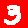
Digit: 3